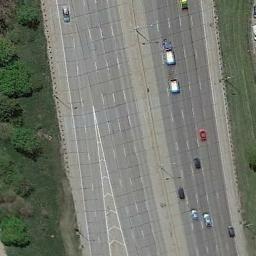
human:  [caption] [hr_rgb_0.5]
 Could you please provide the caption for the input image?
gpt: A bifurcated freeway goes through the lawn with some trees and some cars are driving on the freeway .

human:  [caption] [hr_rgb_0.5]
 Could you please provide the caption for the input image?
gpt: Traffic was sparse on the motorway .

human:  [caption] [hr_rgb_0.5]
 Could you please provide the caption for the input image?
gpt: The freeway is between the grass and some trees with some cars .

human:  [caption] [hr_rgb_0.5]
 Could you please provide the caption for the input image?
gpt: There are large green lawns and green trees around the freeway, And there are many cars on the freeway .

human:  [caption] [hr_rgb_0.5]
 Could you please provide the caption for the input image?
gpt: There are green lawns and some trees beside the freeway .